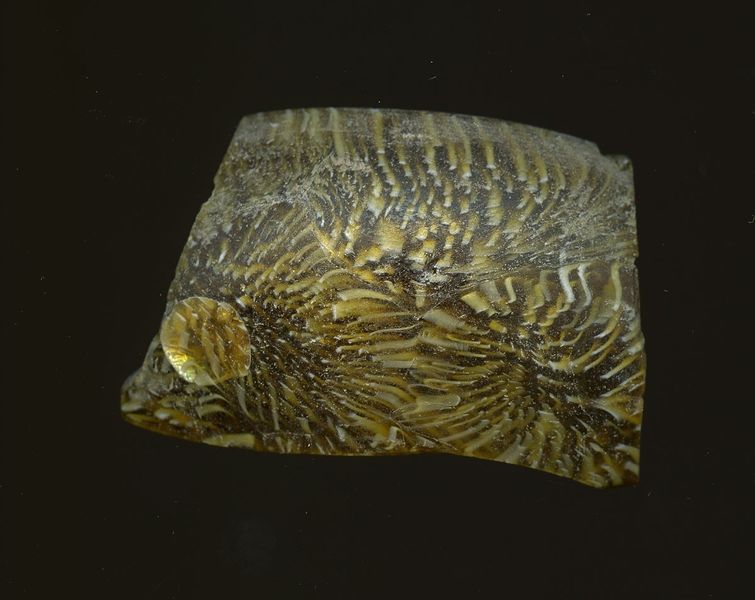
Titel: Fragment eines Gefäßes
Standort: Hamburg
Institution: Museum für Kunst und Gewerbe Hamburg
Schlagwörter: glas, antike, geschnitten, kaiserzeit, gepresst, aufbewahrung, schankgeschirr, gefäß, behälter, frühe kaiserzeit, prinzipat, römische, mittlere, späte